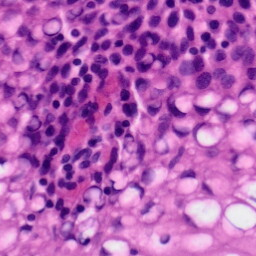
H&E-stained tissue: Tonsil